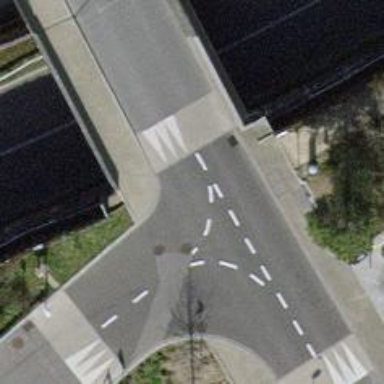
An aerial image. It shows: Kerb serving as barrier.